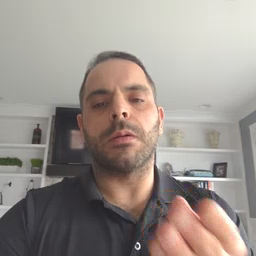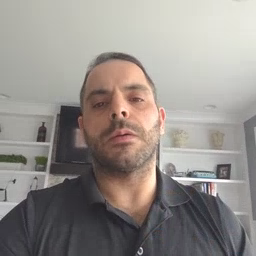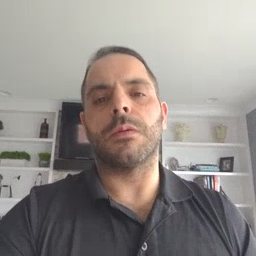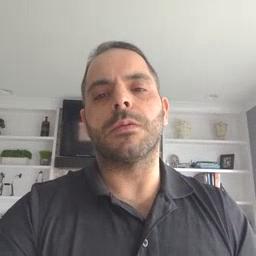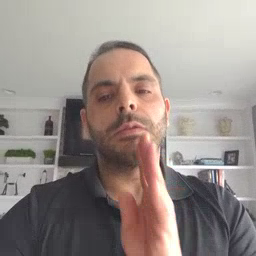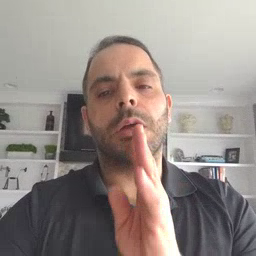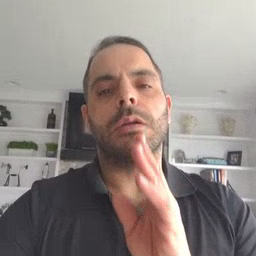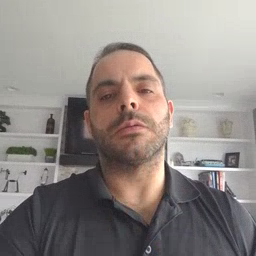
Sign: talk